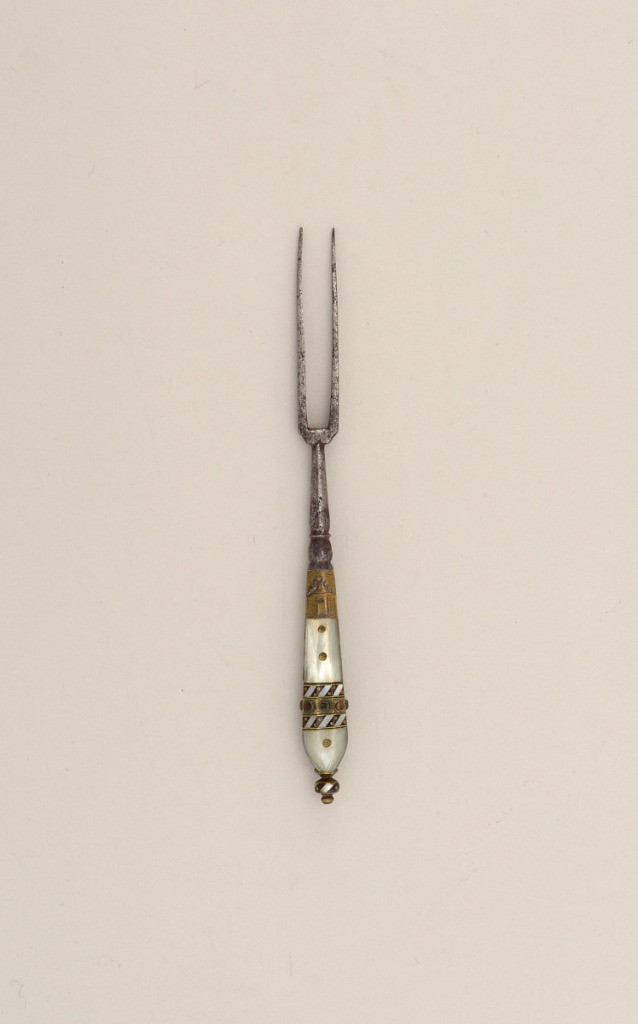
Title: Fork
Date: ca. 1690
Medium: Steel, mother-of-pearl, horn
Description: Fork has two straight tines, rounded shoulders, and long baluster-shaped neck. Brass ferulle engraved, mother-of-pearl handle with inlaid bands of horn, ivory and brass in geometrical pattern. Three brass rivets and inlaid finials on the top of leaf-shaped handle.